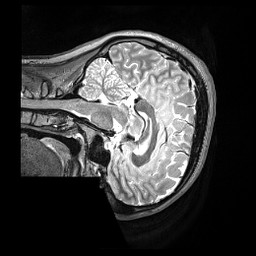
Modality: T2w
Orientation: sagittal
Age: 29
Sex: female
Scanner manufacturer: siemens
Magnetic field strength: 3 T
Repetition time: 3.2 s
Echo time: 0.563 s